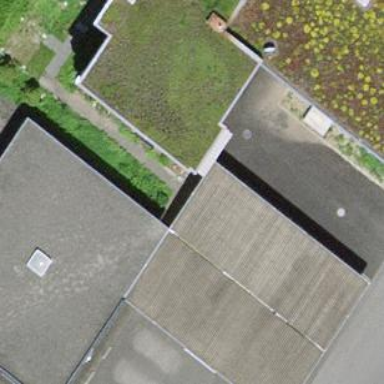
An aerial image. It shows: View of roof of building.